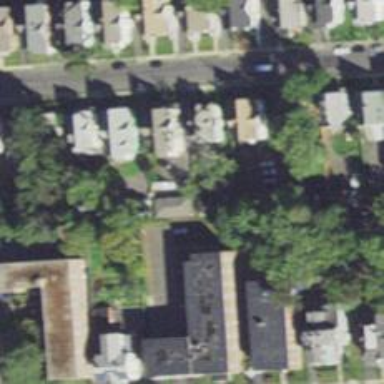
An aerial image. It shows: Neighbourhood with historic district.